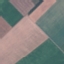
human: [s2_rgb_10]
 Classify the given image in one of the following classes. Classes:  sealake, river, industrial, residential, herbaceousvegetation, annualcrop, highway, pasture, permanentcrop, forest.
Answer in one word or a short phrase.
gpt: AnnualCrop